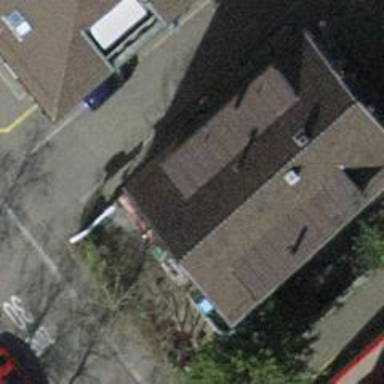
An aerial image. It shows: Restaurant.